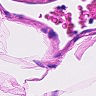
Metastatic tissue present: no